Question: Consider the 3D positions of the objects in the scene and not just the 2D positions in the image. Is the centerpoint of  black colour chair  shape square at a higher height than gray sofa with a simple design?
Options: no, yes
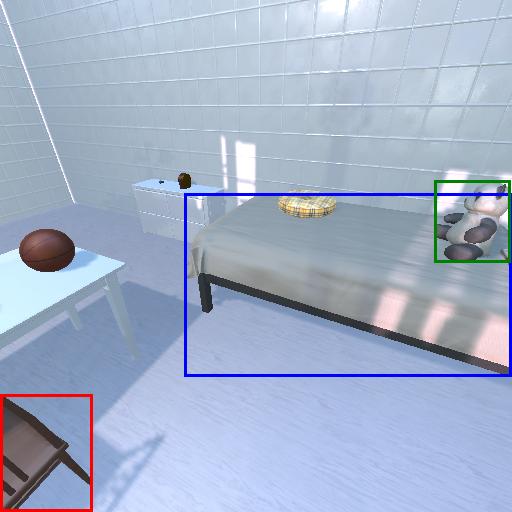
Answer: no